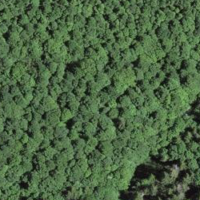
EUNIS habitat code: 41
Species observed at this site:
Fagus sylvatica